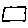
Label: square